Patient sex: M
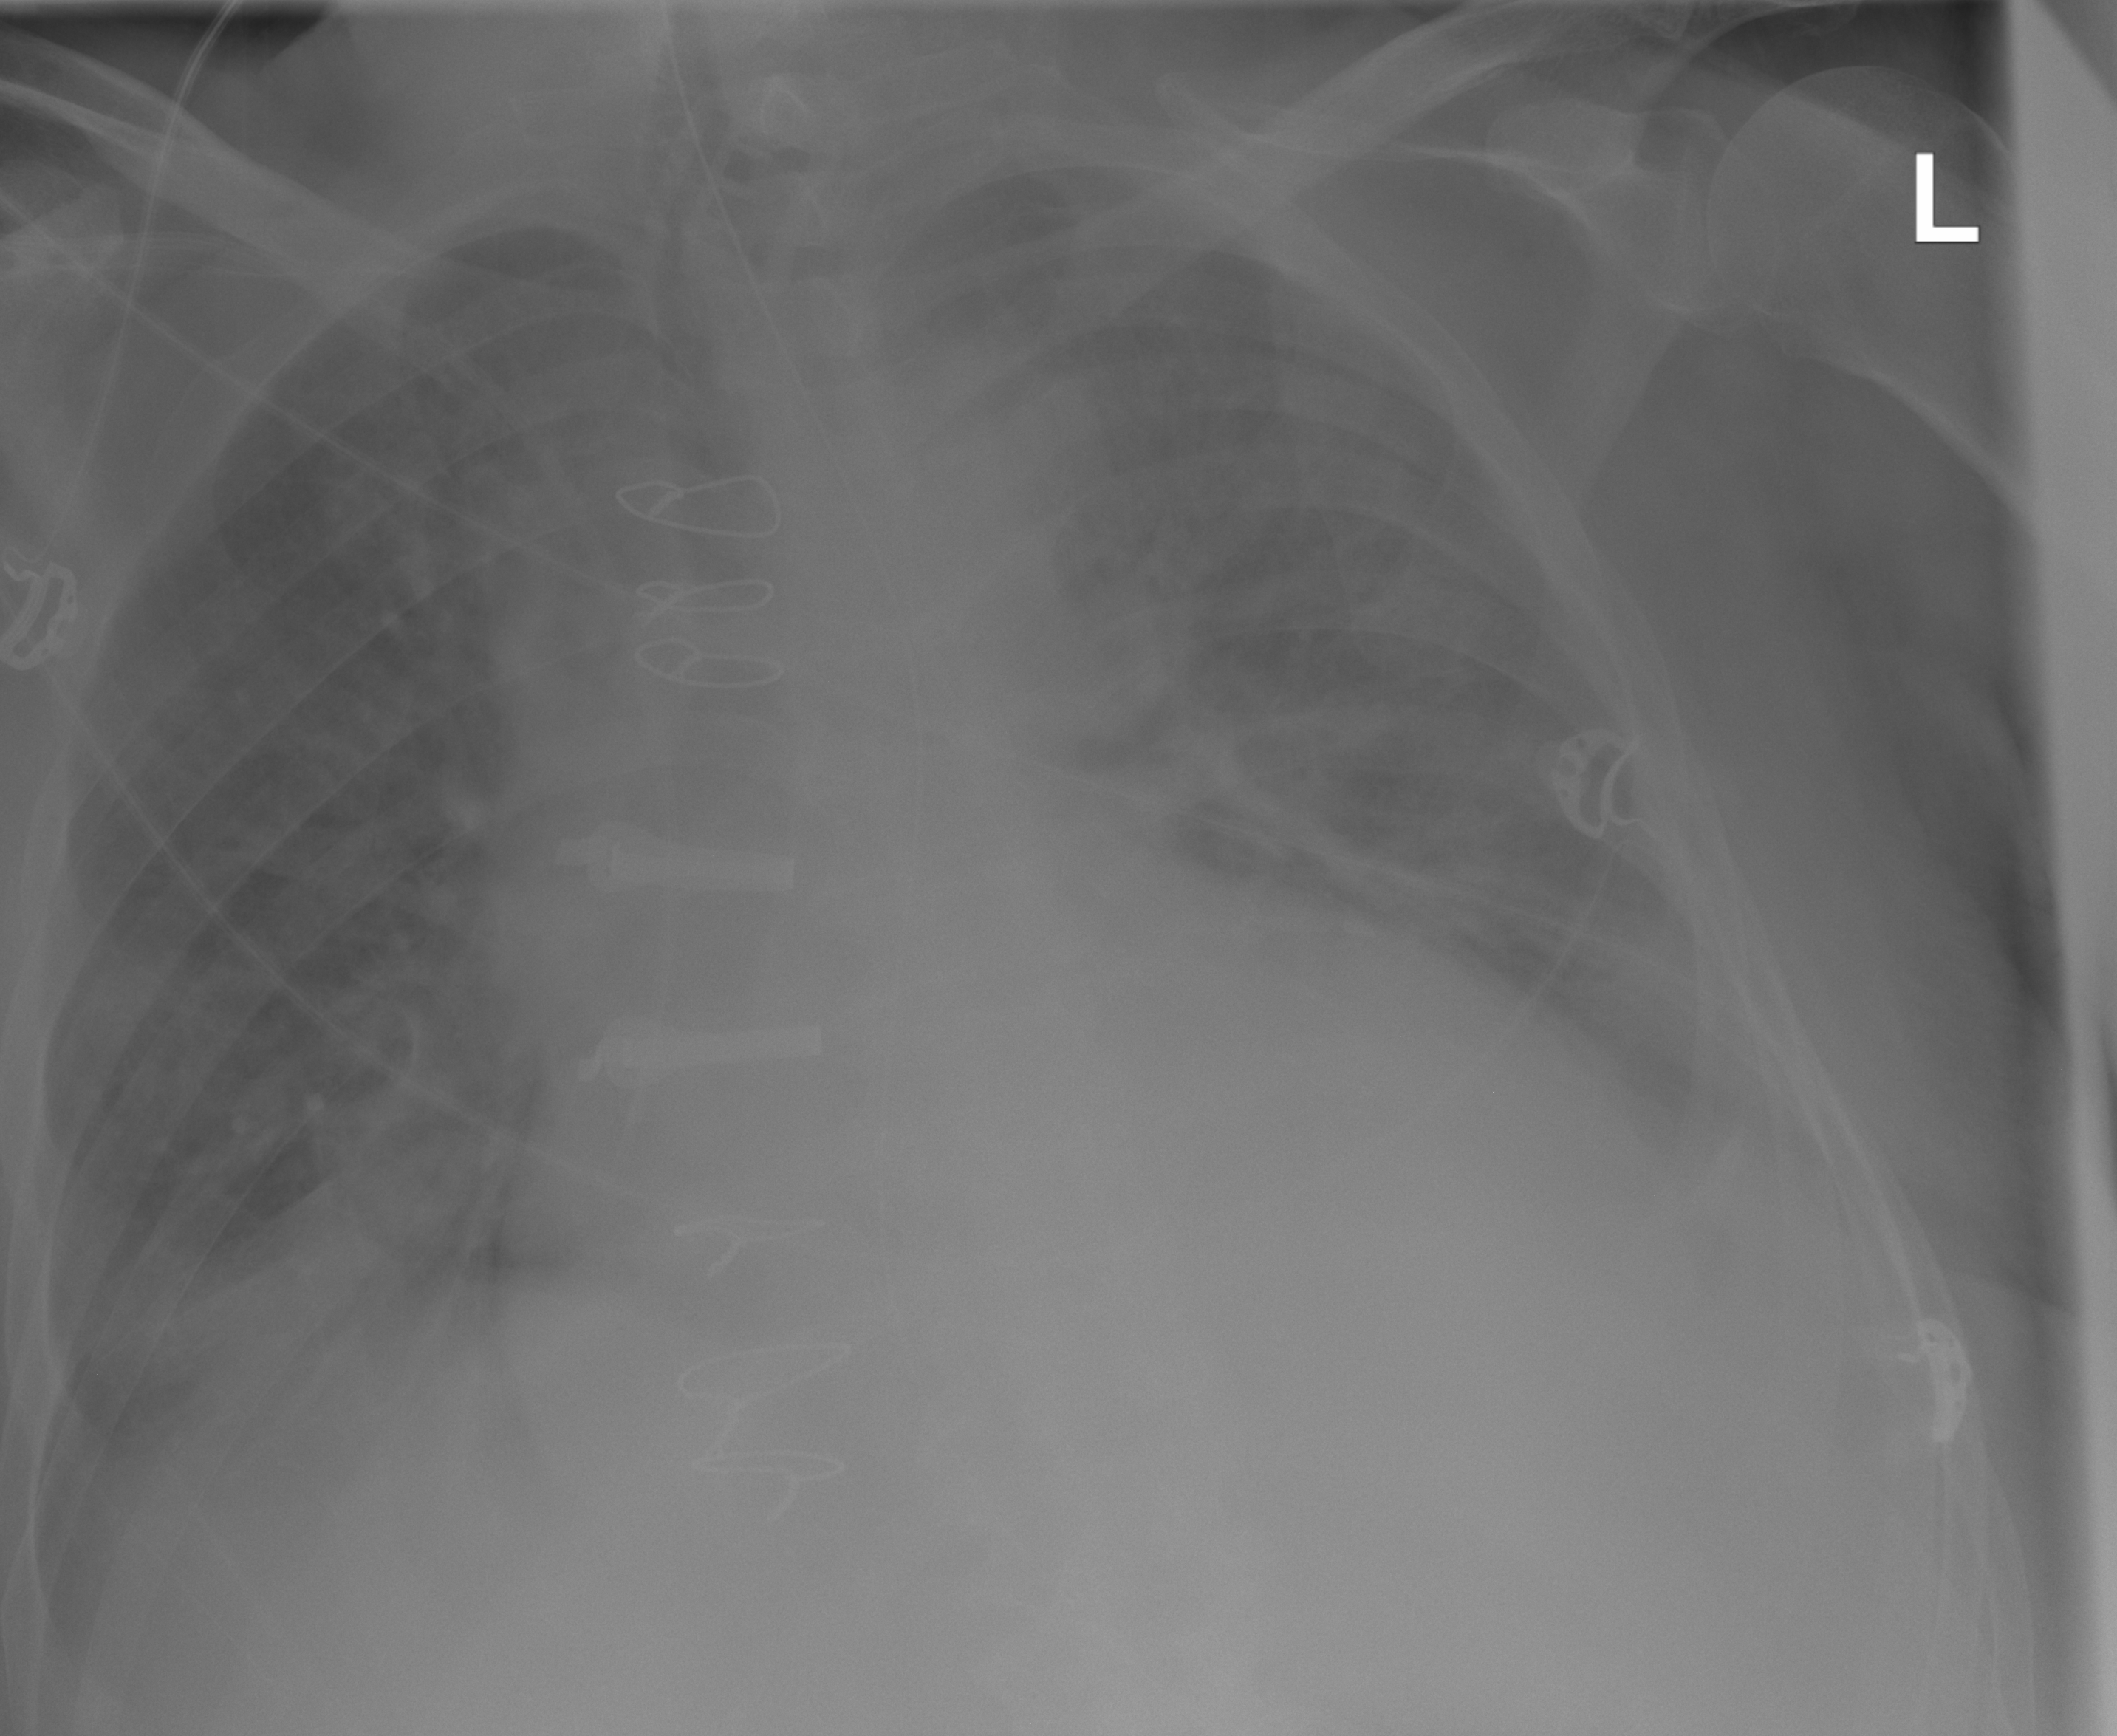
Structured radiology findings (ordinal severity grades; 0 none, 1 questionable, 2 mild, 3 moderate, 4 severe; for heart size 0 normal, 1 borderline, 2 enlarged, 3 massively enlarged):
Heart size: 2
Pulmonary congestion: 2
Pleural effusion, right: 2
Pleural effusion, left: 2
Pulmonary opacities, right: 0
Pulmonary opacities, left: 0
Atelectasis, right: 2
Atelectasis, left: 2